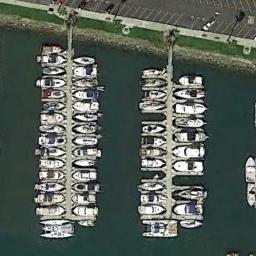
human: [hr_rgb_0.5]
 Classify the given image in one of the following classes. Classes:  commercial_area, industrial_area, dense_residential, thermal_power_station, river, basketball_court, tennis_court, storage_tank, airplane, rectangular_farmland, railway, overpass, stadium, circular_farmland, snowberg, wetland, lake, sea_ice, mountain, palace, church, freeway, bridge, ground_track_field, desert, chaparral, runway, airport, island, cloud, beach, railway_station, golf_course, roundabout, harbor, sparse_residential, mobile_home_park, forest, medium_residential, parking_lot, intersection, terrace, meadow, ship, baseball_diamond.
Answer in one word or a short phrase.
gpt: harbor